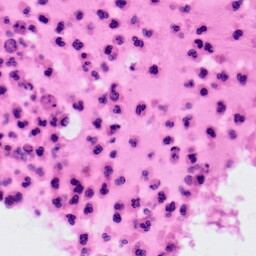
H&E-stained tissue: Colon